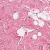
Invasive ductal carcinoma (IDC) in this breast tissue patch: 0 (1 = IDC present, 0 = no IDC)